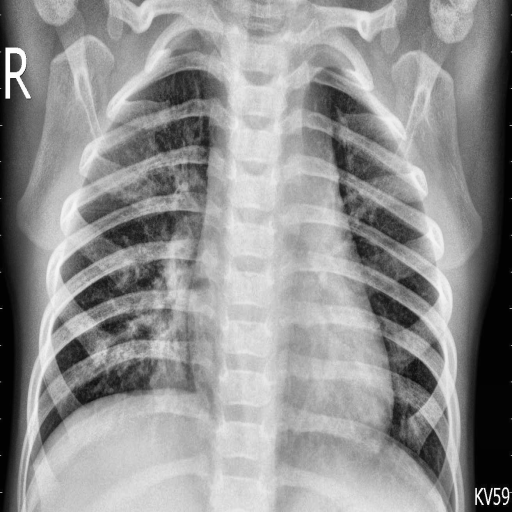
Finding: PNEUMONIA